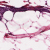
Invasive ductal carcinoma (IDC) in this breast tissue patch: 1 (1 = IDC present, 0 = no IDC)